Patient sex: F
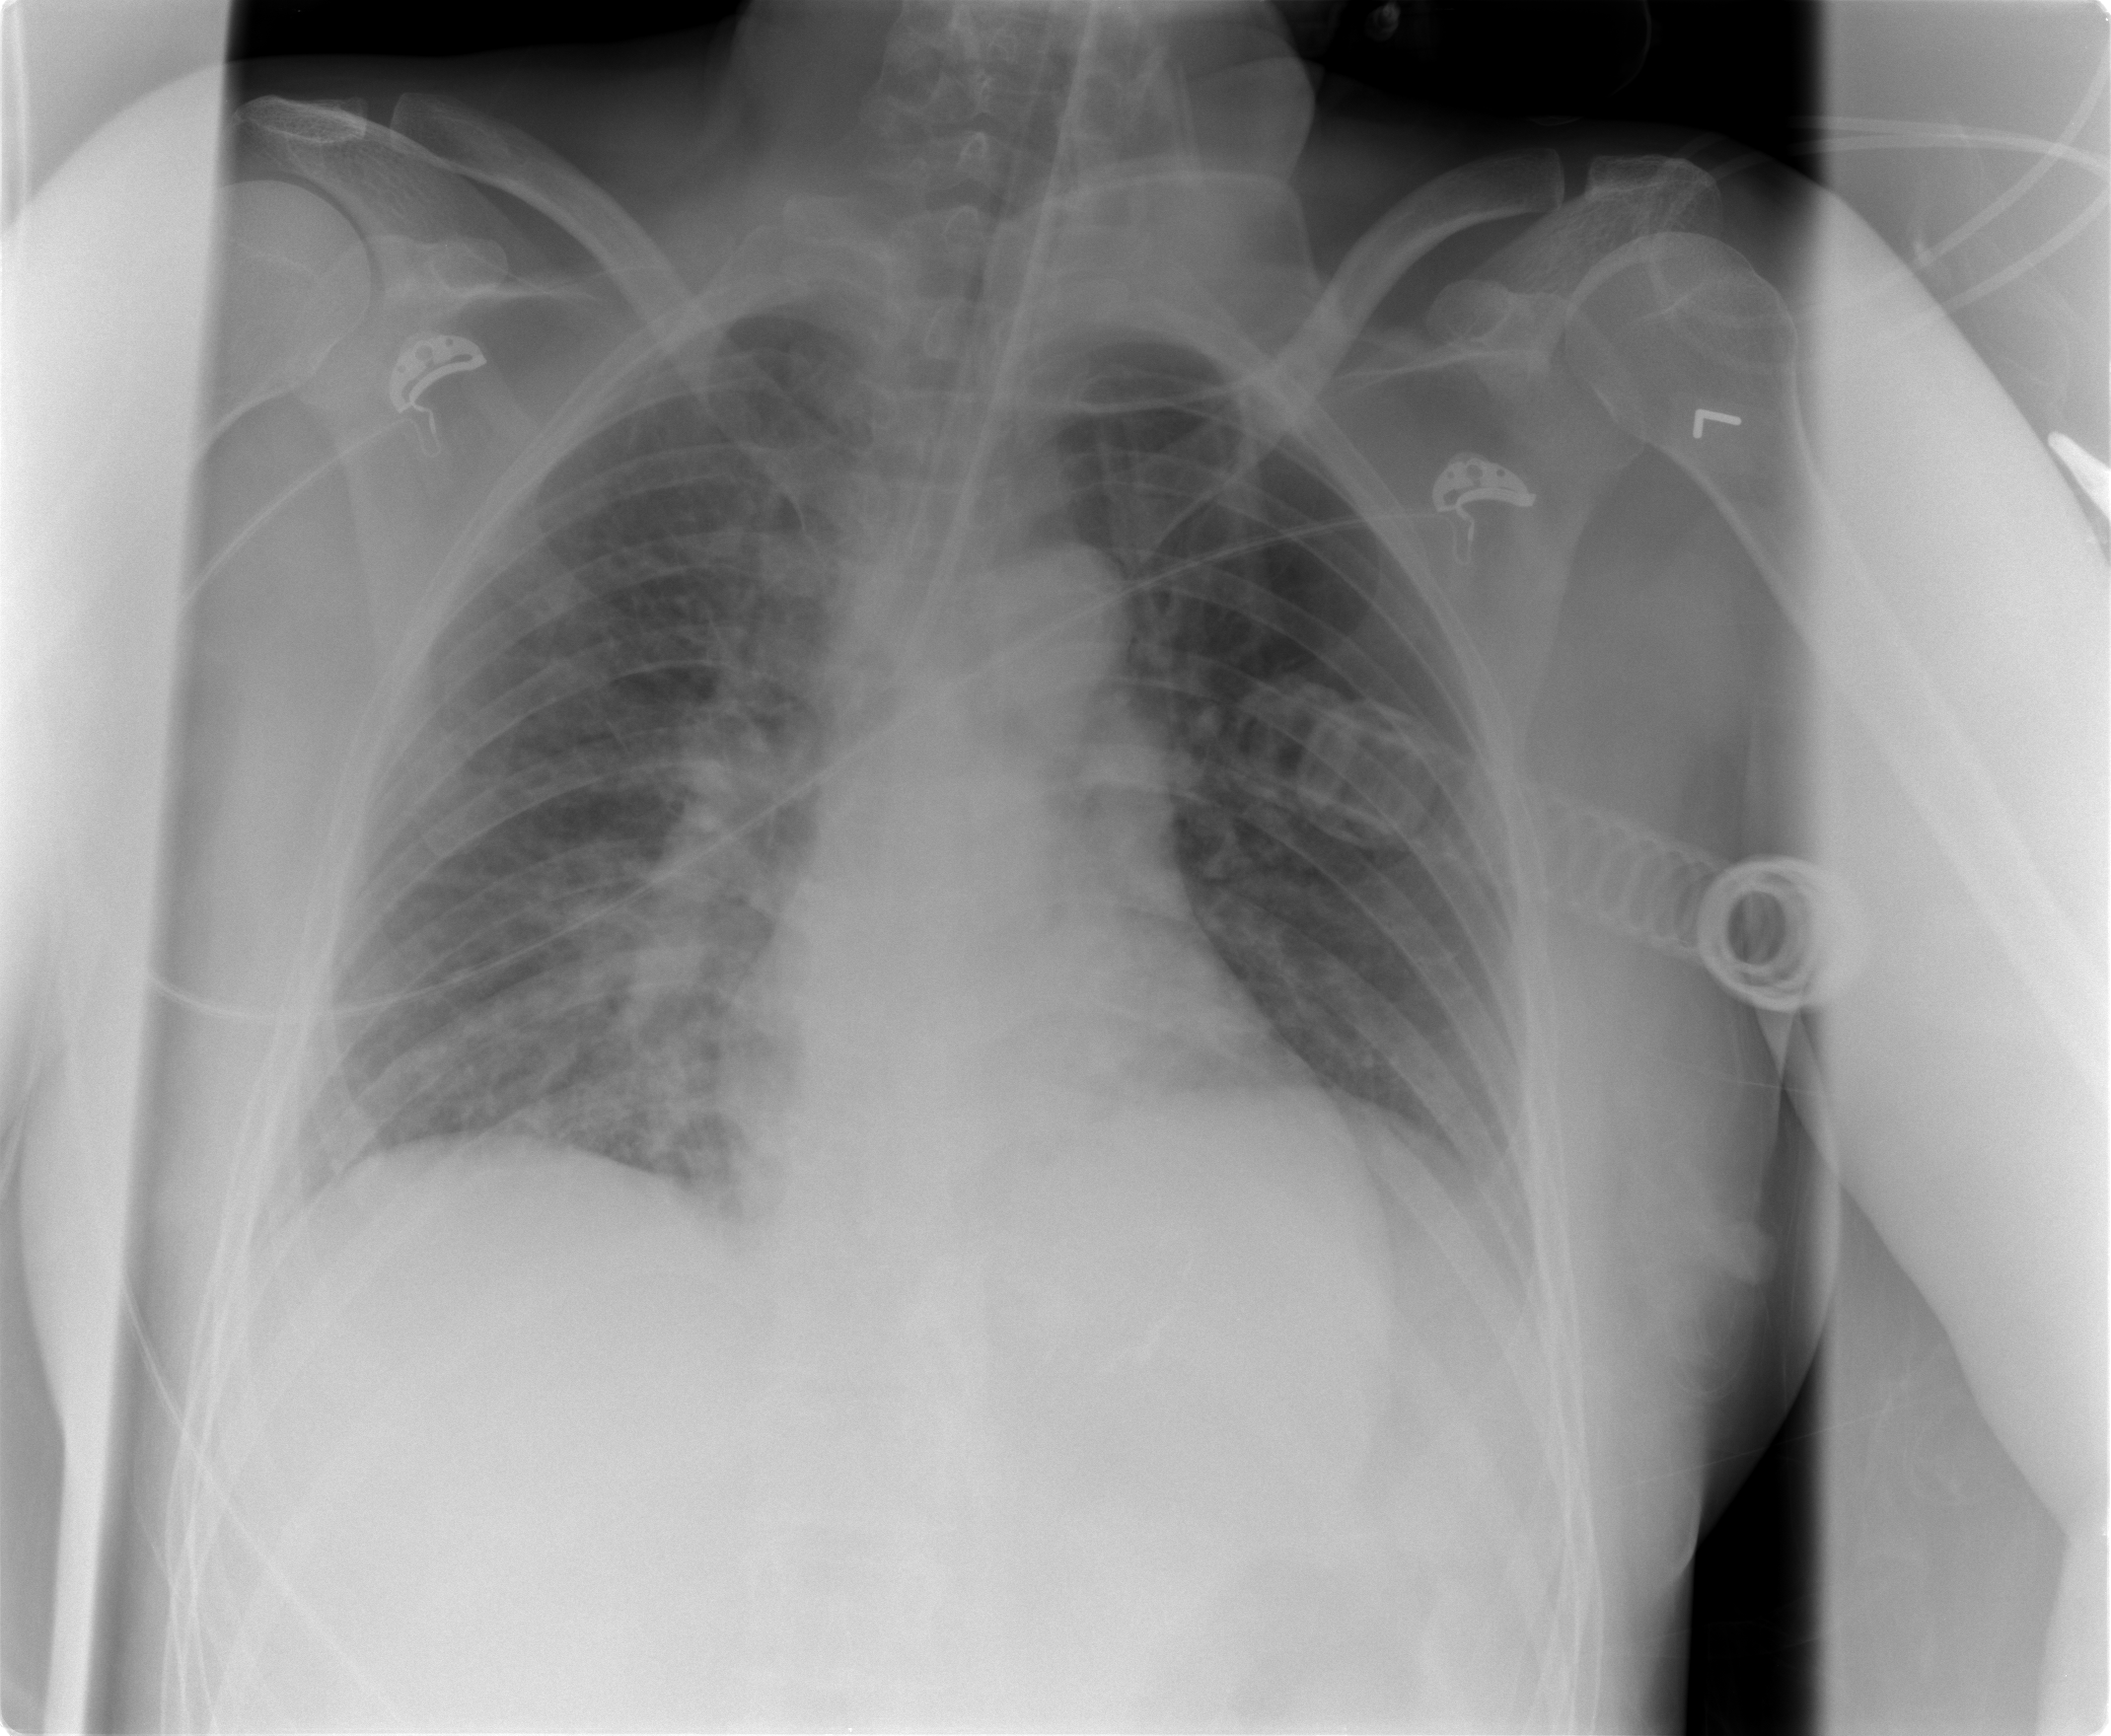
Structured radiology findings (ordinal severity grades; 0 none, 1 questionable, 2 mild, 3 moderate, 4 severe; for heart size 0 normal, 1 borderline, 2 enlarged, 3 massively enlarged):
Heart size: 0
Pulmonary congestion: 2
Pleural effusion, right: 0
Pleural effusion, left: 0
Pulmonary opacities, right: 2
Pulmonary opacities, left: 0
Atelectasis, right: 3
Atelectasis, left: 0